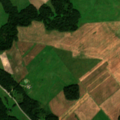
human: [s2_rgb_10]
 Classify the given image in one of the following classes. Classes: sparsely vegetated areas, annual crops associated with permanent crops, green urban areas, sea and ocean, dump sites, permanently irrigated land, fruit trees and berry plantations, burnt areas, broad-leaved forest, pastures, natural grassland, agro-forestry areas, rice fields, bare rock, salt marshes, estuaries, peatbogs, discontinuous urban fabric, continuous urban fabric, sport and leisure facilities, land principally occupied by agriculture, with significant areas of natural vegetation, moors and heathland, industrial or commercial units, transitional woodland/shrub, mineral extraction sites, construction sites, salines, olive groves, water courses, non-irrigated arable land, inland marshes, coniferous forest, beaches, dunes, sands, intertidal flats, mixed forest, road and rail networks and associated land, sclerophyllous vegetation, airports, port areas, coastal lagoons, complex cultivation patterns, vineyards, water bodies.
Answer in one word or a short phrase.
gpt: non-irrigated arable land, land principally occupied by agriculture, with significant areas of natural vegetation, broad-leaved forest